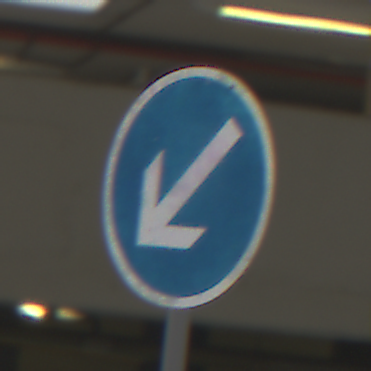
Verkehrszeichen: VorgeschriebeneVorbeifahrtLinks
Umgebung: Roofed, Urban
Tageszeit: Midday
Wetter: Overcast
Licht: Artificial
Jahreszeit: NotSpecified
Kontrast: MediumContrast